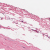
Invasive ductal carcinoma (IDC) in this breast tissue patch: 0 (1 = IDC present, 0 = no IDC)